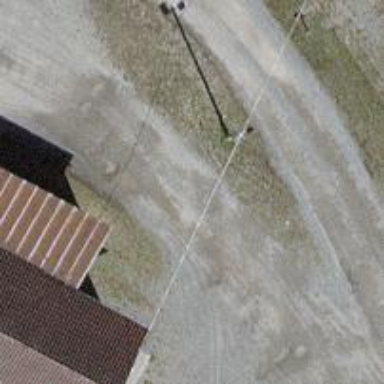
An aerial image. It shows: Driveway with compacted surface.